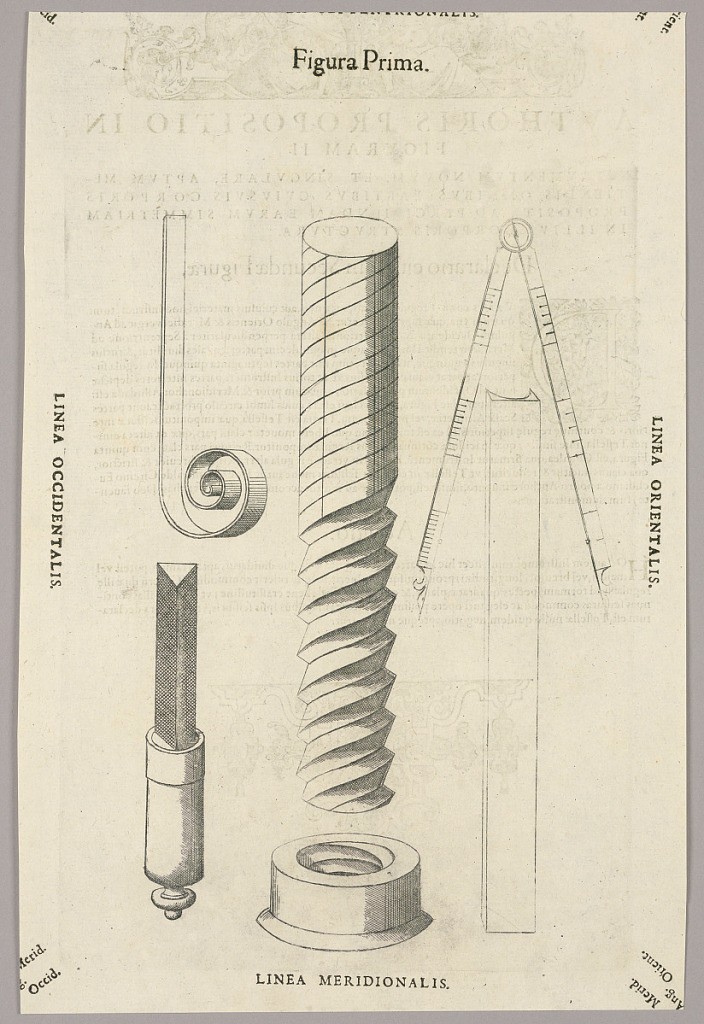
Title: Plate I, from Theatrum instrumentorum et machinarum
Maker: Bartholomeo Vincent
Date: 1582
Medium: Woodcut on paper
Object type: Print
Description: Showing instruments and mechanical aprts. Center, a large screw, partially uncut, and a joint below. Upper right, a compass. Upper left, a coiled metal strip. Description in Latin on verso of 1949-152-198.